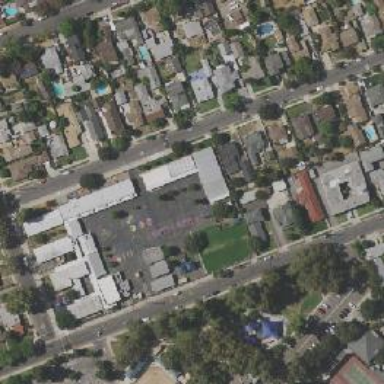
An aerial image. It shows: School.